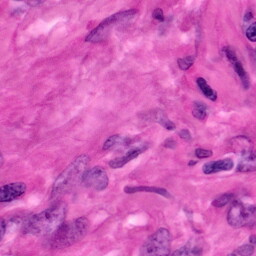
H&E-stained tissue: Pancreatic